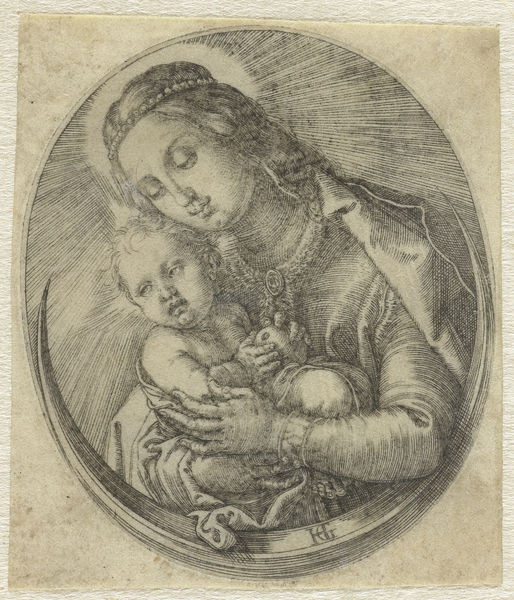
Titel: Maria met Christuskind op een halve maan
Künstler: Hendrick Goltzius
Standort: Amsterdam
Institution: Rijksmuseum
Schlagwörter: gravure, main, enfant, marie, maternité, mère, tendresse, dessin, trait, traits, pomme, mains, ovale, auréole, viege, trais